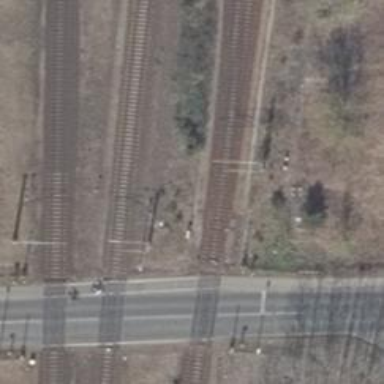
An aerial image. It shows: Railway signal.